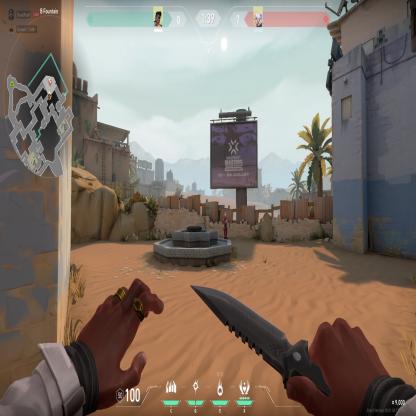
Label: enemy